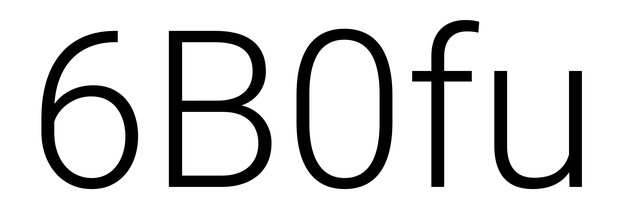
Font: Roboto_Light